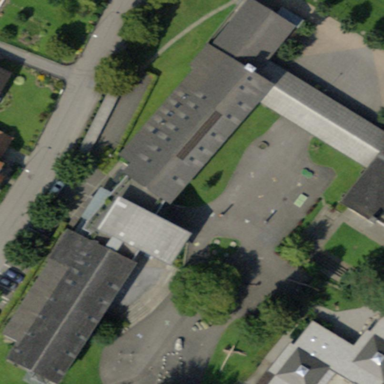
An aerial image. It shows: School building.